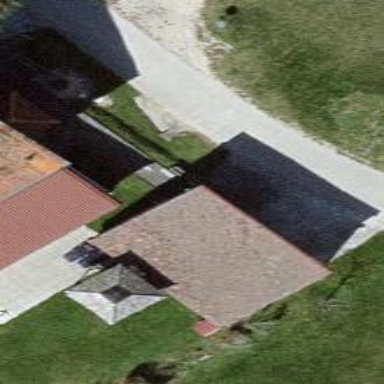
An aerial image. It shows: Shed.